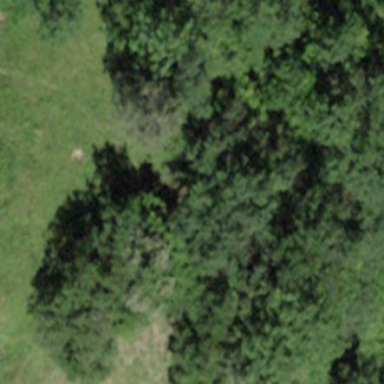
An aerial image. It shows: Forest area.